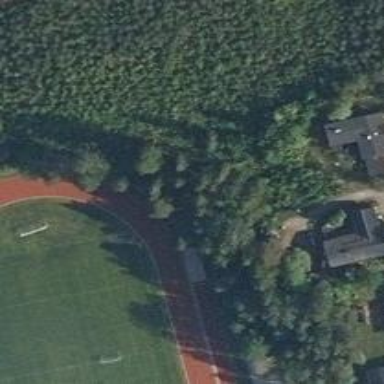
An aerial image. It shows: Track located within leisure land area.